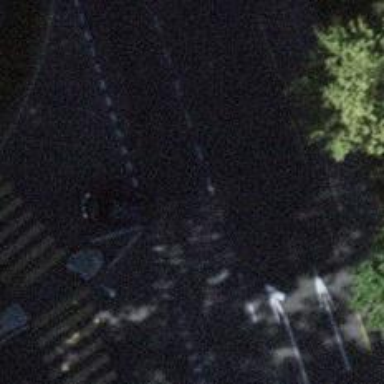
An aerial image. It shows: Road with "give way" sign.